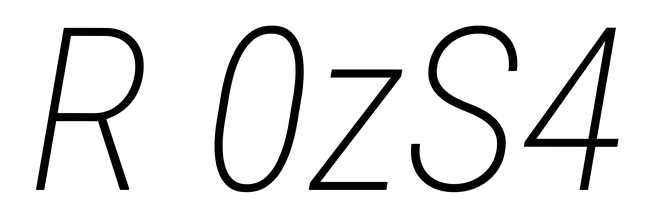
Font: Roboto-Italic_Condensed_ExtraLight_Italic